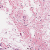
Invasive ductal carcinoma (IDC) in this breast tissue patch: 0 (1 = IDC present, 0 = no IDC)